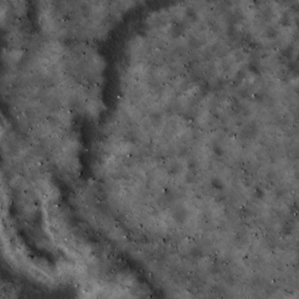
Label: non_frost